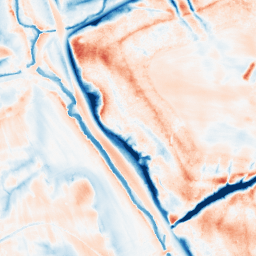
Category: trend_removal
Decomposition family: local_polynomial
Decomposition parameters: window_size: 31
degree: 3
Upsampling method: bicubic_3x
Upsampling parameters: scale: 3
Upsampling scale: 3